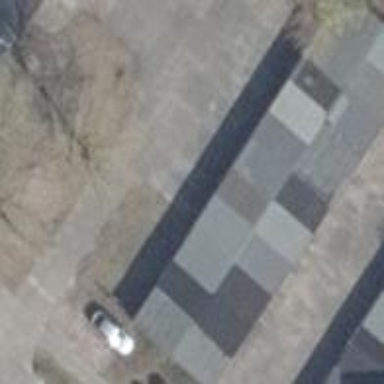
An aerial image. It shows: Row of garages with flat grey roofs.